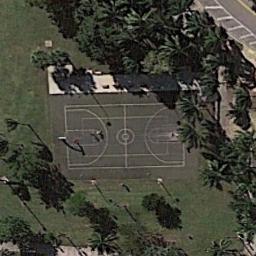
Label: basketball_court